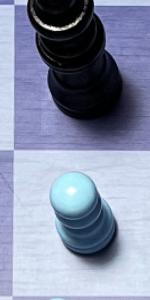
Label: Pawn_White